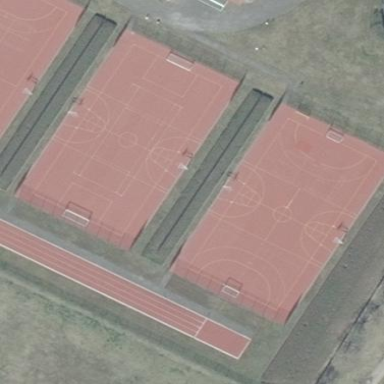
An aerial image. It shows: Pitch for leisure activities.